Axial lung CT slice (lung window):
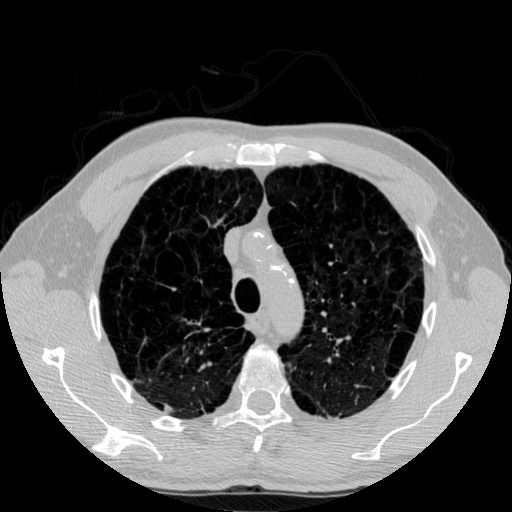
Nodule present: no